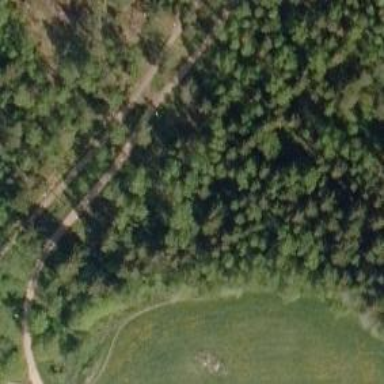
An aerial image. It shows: Path.